九年级 · 立体几何学
(本小题8.0分)

一个几何体由若干个大小相同的小立方块搭成, 从上面观察这个几何体, 看到的形状图如图所示, 其中小正方形中的数字表示在该位置的小立方块的个数, 请画出从正面、左面看到的这个几何体的形状图.

| 2 | 3 | 3 |
| :--- | :--- | :--- |
|  | 1 | 2 |
|  |  |  |

从正面看

从左面看
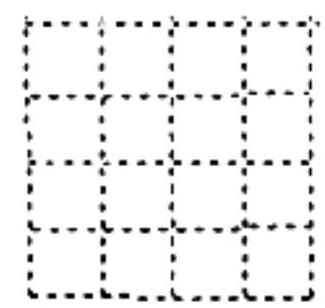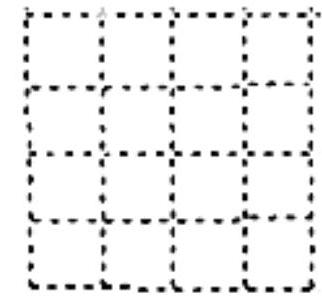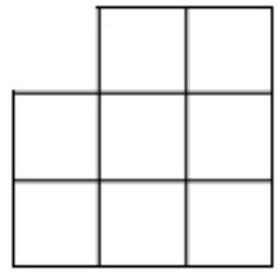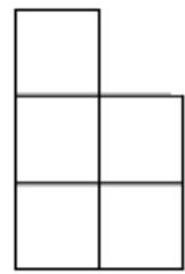
答案: 解：如图所示：

主视图

左视图

【解析】本题主要考查几何体的三视图画法的知识点, 由几何体的俯视图及小正方形内的数字,可知主视图的列数与俯视数的列数相同, 且每列小正方形数目为俯视图中该列小正方形数字中的最大数字. 左视图的列数与俯视图的行数相同, 且每列小正方形数目为俯视图中相应行中正方形数字中的最大数字.

主视图有 3 列, 每列小正方形数目分别为 $2,3,3$, 左视图有 2 列, 每列小正方数形数目分别为 3 , 2.据此可画出图形.